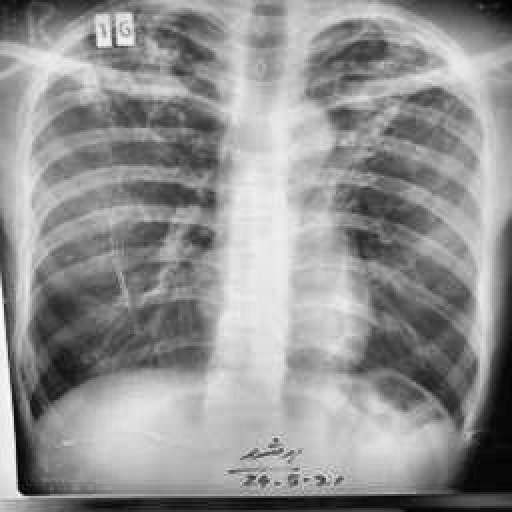
Finding: TUBERCULOSIS